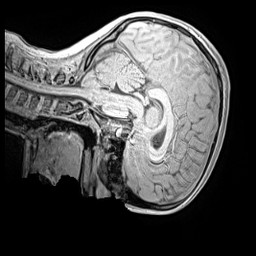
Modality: MP2RAGE
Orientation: sagittal
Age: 10
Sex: female
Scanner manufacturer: siemens
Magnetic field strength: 3 T
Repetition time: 4 s
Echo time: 0.00299 s